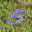
Label: 5